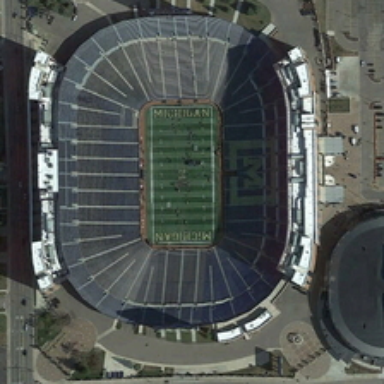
The bird's nest stadium is surrounded by vegetation regularly .